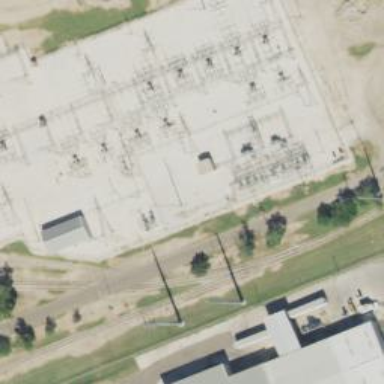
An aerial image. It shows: Switch for power supply.